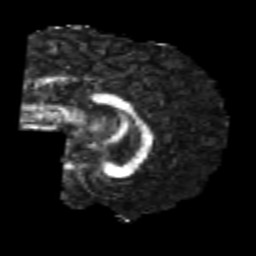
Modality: FA
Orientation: sagittal
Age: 25
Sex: male
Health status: healthy
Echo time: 0.074 s